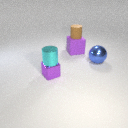
small cyan metal cylinder above small purple metal cube